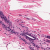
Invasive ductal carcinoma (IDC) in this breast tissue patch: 0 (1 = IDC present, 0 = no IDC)